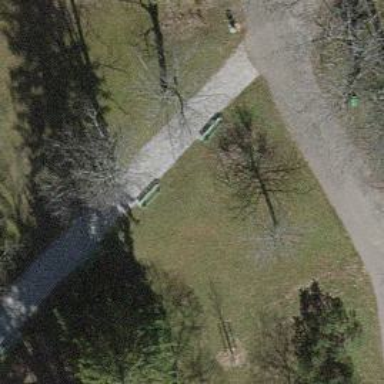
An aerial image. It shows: Bench.